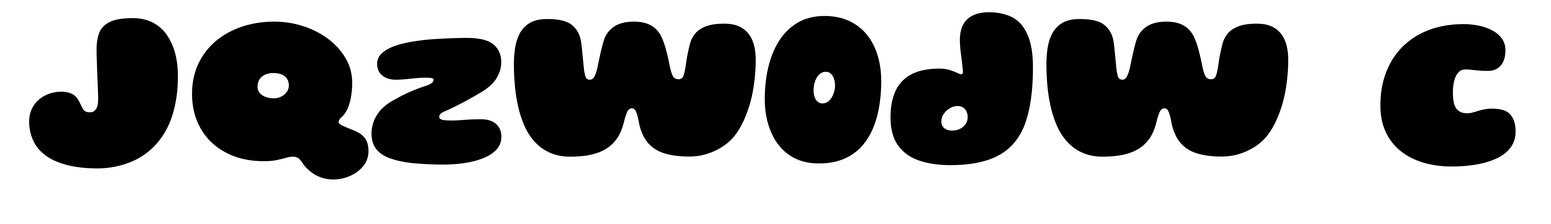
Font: Gluten_Black